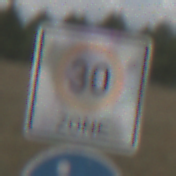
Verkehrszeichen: BeginnZone30
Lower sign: Gehweg
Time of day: Midday
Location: Outdoor (Nature)
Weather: PartlyCloudy
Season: NotSpecified
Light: Natural